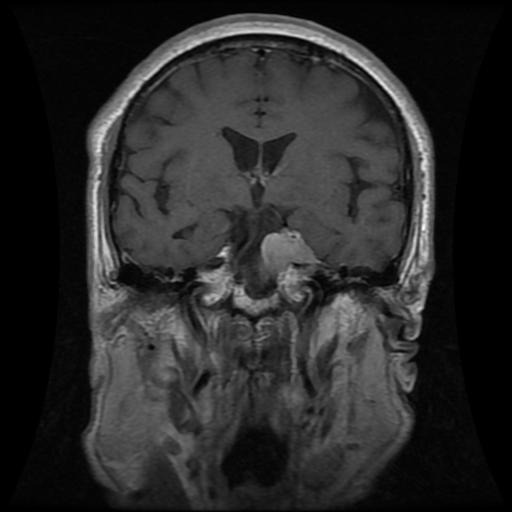
Label: meningioma